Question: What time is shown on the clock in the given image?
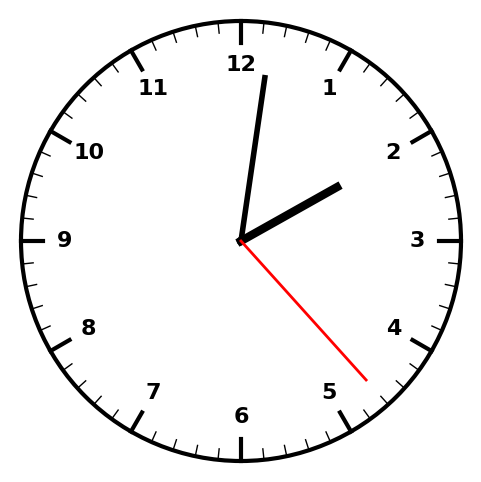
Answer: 02:01:23